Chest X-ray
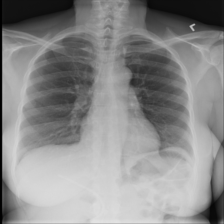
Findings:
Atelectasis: negative
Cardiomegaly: negative
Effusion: negative
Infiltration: positive
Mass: negative
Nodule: negative
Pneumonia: negative
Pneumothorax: negative
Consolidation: negative
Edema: negative
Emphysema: negative
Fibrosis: negative
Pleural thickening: negative
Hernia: negative